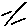
Label: line